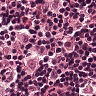
Metastatic tissue present: no